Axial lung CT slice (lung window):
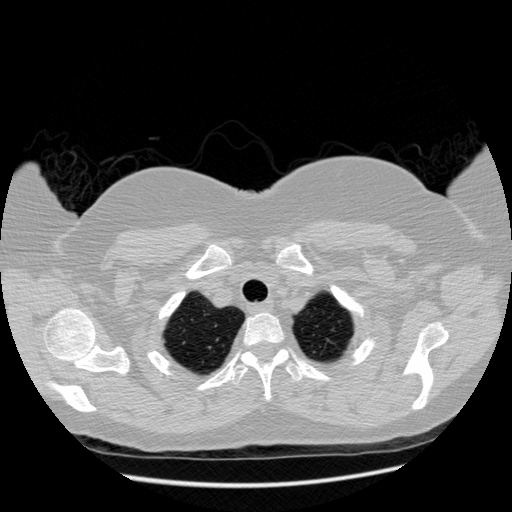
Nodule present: no